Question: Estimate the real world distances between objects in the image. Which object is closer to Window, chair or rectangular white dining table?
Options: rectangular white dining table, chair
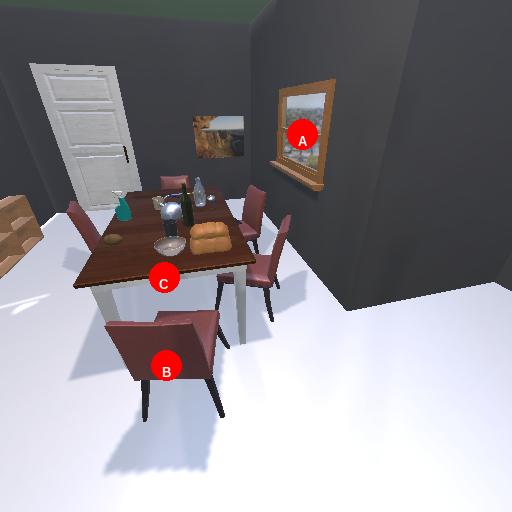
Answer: rectangular white dining table